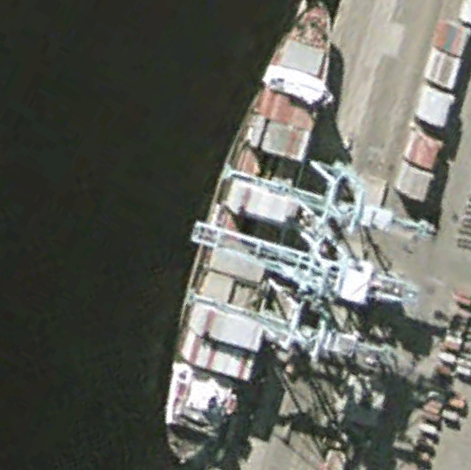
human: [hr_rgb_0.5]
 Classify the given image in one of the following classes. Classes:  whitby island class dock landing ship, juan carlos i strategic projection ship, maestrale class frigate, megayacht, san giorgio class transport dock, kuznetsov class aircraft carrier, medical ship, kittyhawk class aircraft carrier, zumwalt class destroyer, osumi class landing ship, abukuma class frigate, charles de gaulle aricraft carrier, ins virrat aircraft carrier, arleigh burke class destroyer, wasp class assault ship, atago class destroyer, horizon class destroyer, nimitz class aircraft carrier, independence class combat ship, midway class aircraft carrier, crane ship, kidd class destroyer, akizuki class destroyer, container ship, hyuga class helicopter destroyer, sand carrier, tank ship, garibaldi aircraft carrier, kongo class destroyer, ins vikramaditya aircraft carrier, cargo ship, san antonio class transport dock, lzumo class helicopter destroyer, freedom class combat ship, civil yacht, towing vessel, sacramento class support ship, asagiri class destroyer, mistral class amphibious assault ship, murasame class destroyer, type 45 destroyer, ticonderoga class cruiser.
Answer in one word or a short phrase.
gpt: Container ship